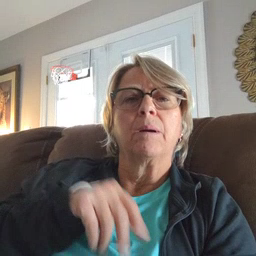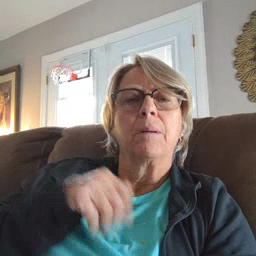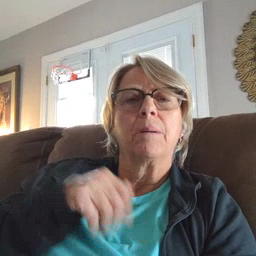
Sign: duck